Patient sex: F
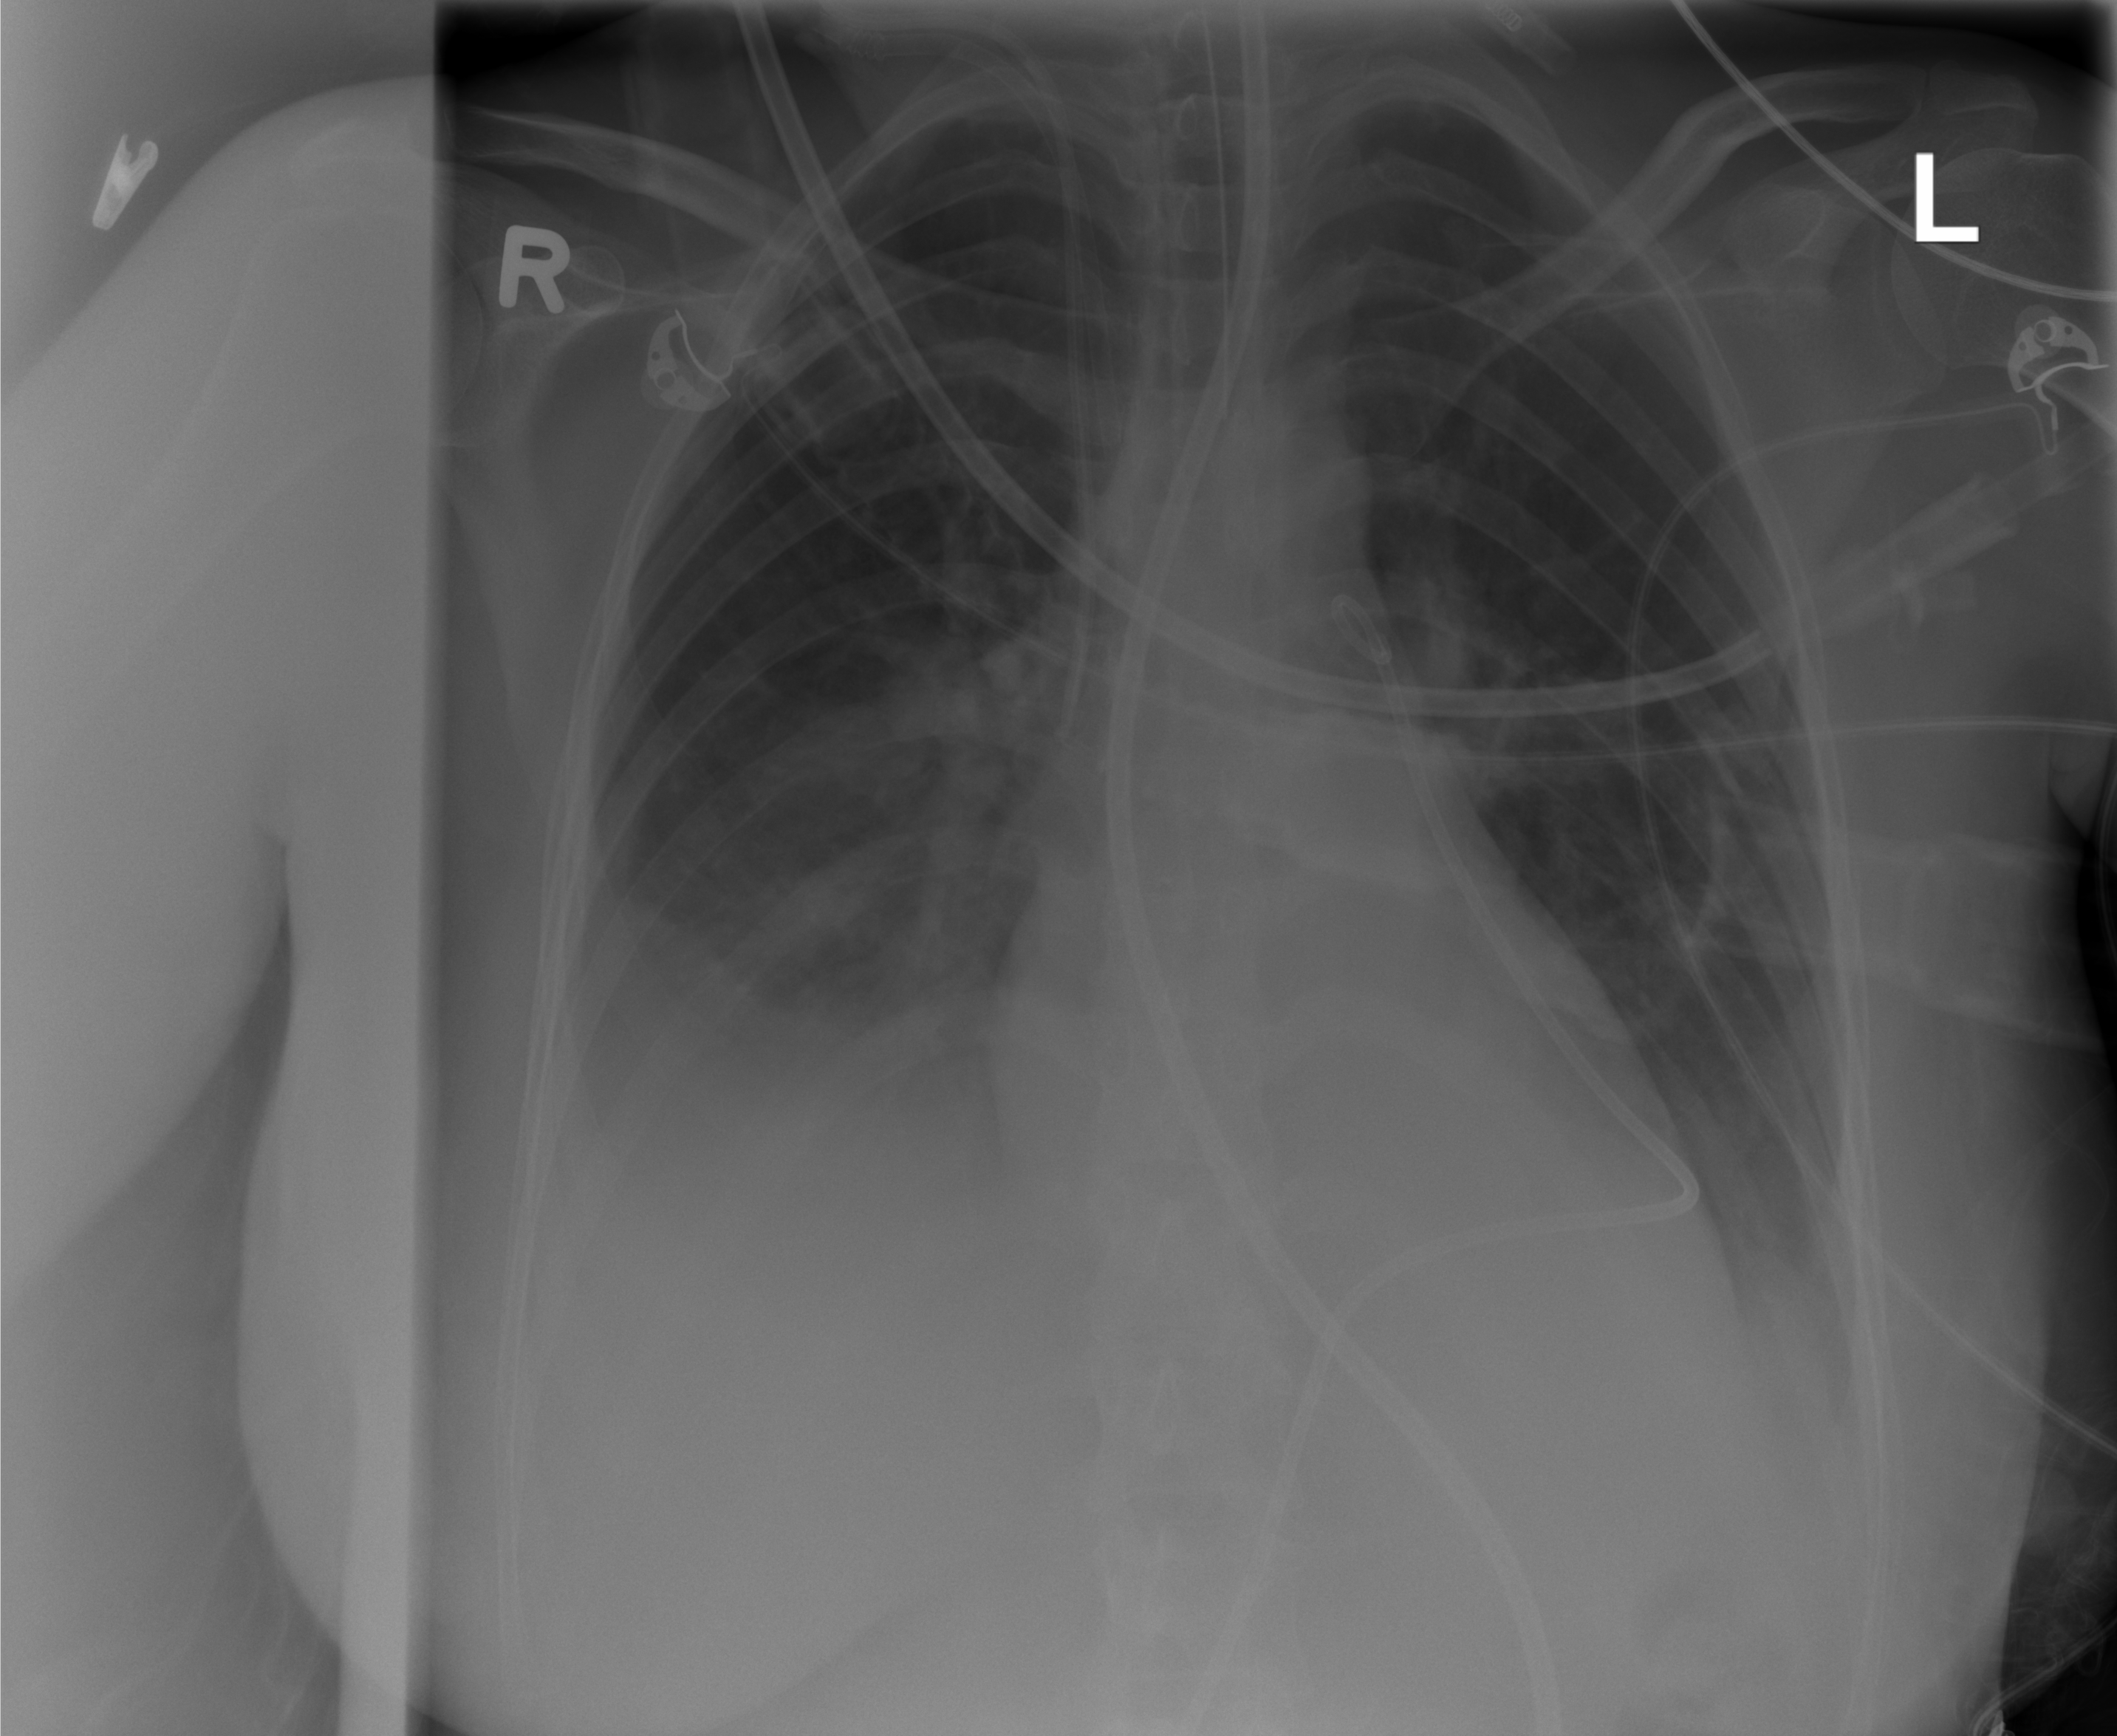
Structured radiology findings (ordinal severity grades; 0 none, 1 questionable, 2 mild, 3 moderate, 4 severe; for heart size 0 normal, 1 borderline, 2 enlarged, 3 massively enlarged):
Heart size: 0
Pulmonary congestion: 0
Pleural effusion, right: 2
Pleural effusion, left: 1
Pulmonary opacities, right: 1
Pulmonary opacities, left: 0
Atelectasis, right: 2
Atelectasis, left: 1